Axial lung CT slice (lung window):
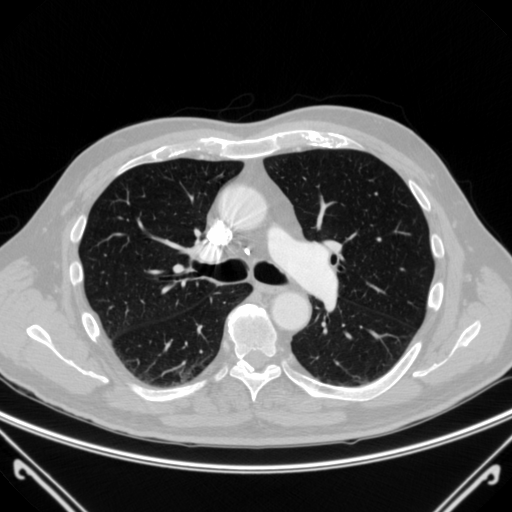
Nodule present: no